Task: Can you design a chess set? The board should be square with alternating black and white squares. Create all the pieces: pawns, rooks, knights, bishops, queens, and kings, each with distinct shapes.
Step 1417:
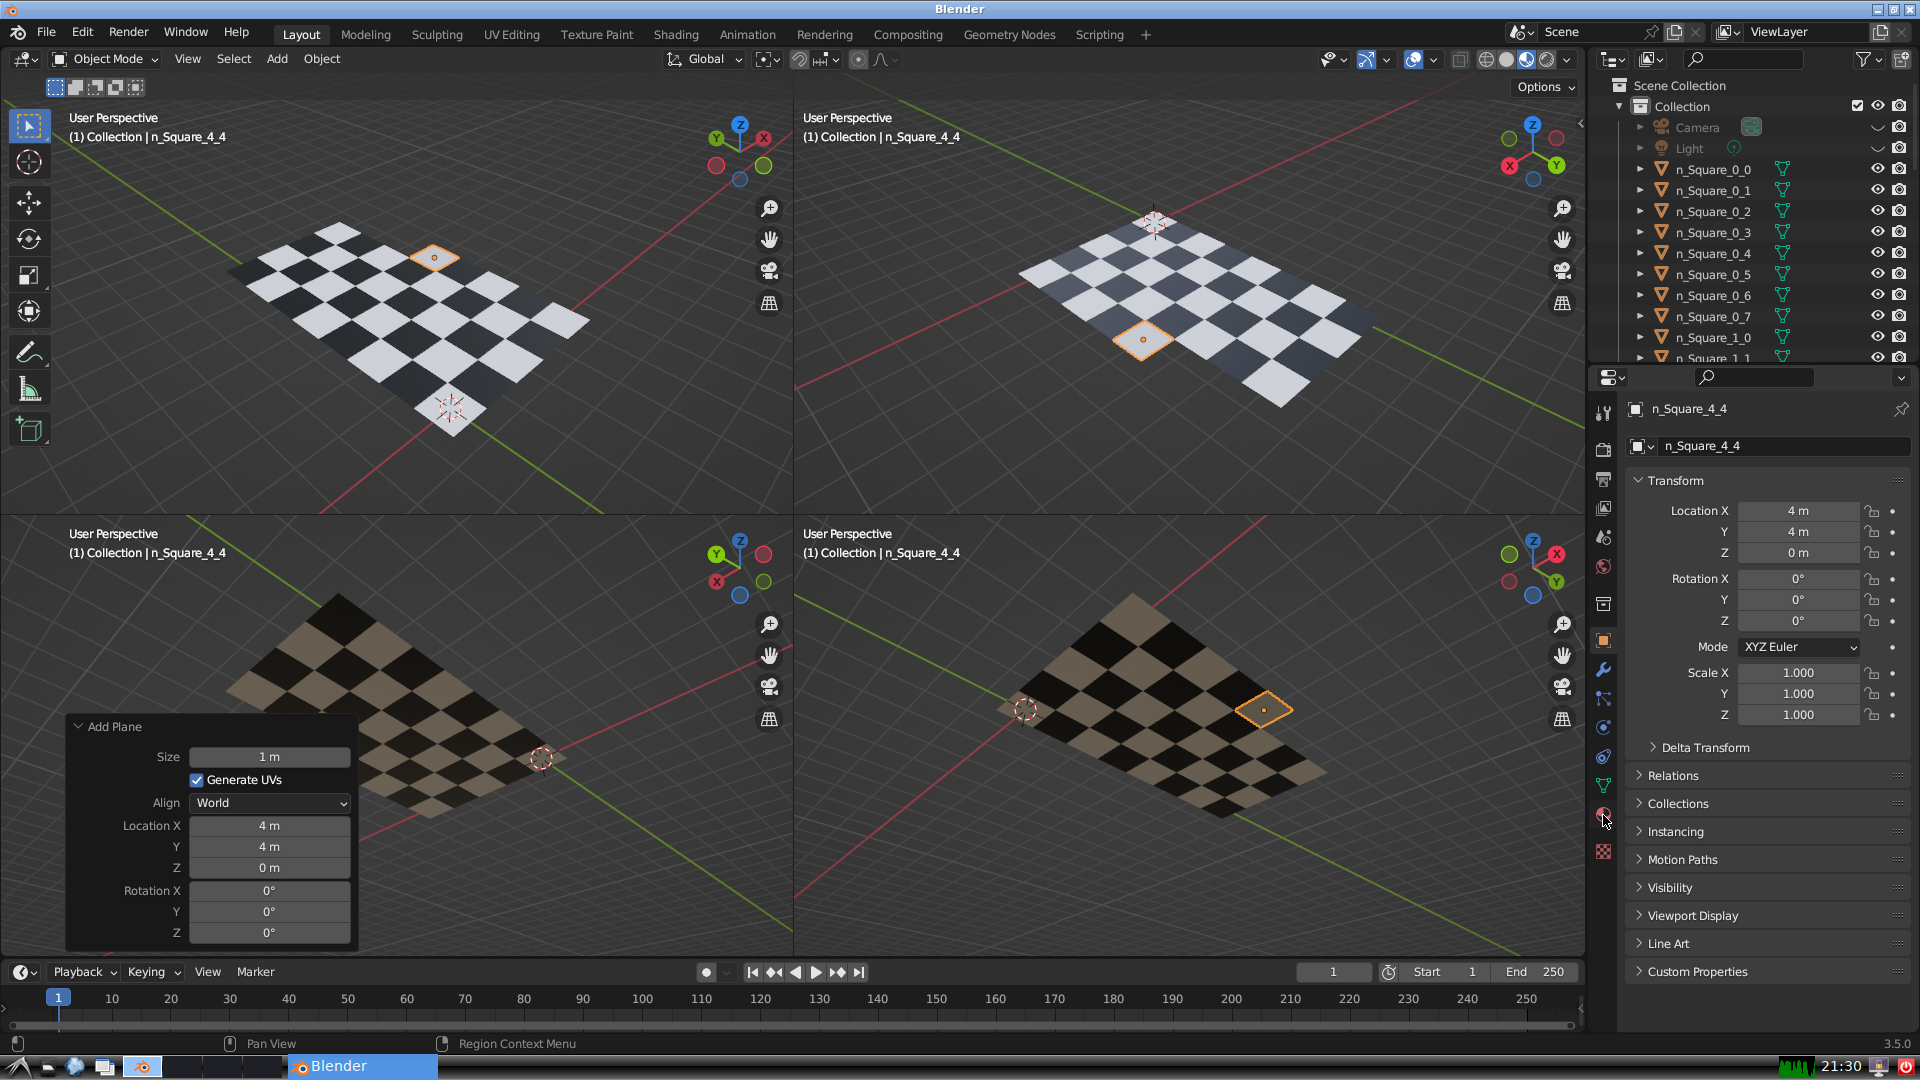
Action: click: no